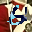
Label: 6